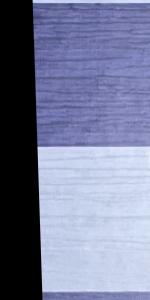
Label: Empty